Field crop: maize
Growth stage: 1
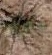
Species: salsola